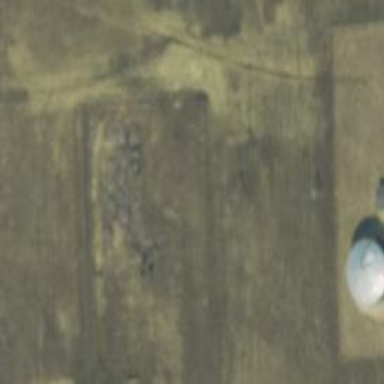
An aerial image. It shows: Farmyard enclosed by fence.